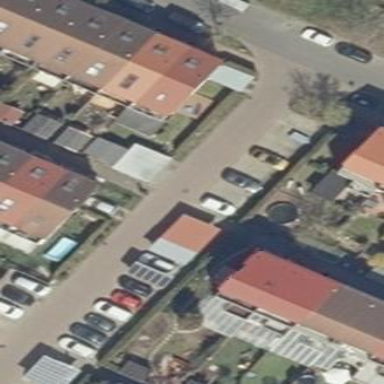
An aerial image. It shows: Parking available on the street side.